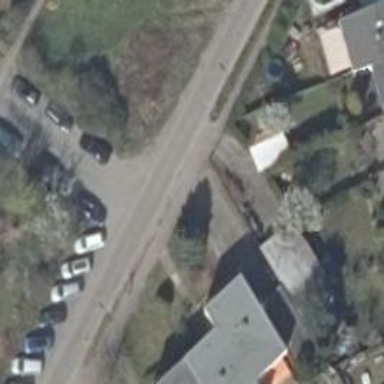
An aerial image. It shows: Residential road with asphalt surface. Both sides have sidewalks.